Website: lowes
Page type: orders-overview
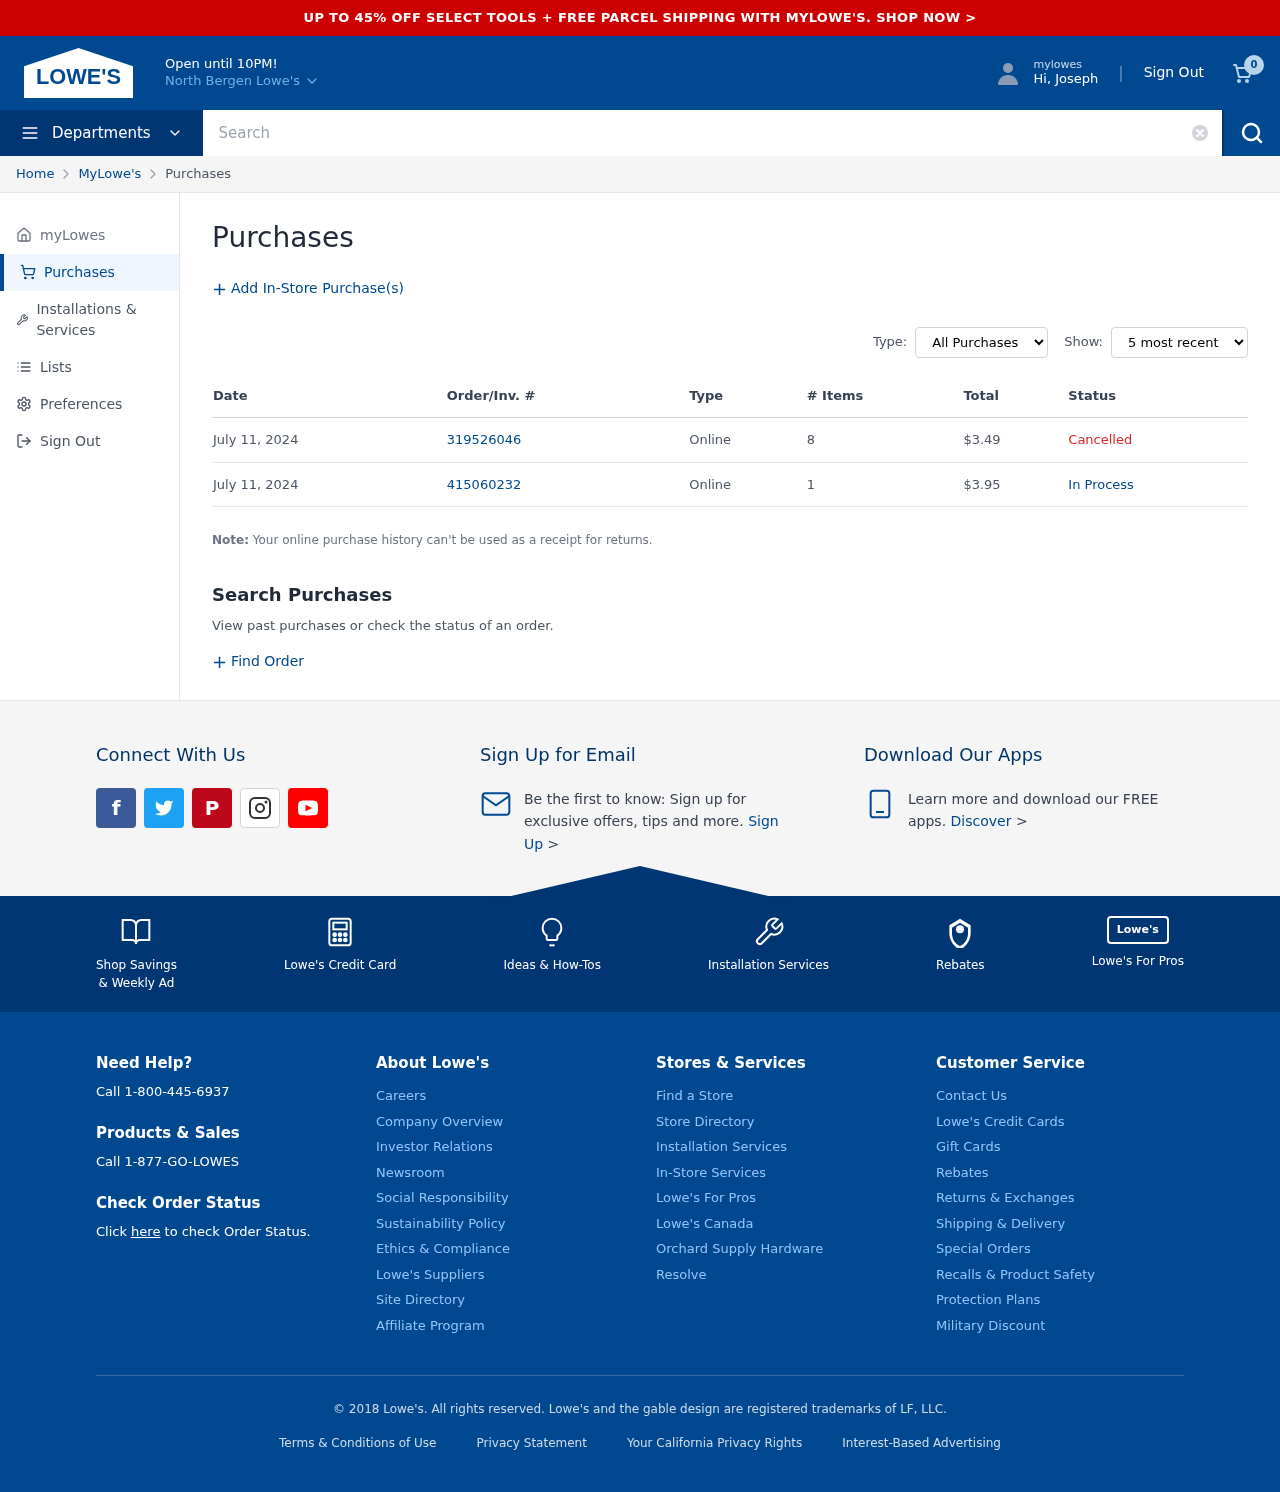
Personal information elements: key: PII_FIRSTNAME
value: Joseph
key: PII_CITY
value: North Bergen
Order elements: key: ORDER_NUM_ITEMS
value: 0
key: ORDER_DATE
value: July 11, 2024
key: ORDER_ID
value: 319526046
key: ORDER_NUM_ITEMS
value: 8
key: ORDER_TOTAL
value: $3.49
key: ORDER_DATE2
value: July 11, 2024
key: ORDER_ID2
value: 415060232
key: ORDER_NUM_ITEMS2
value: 1
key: ORDER_TOTAL2
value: $3.95
Search elements: key: HEADER_SEARCH
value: Search